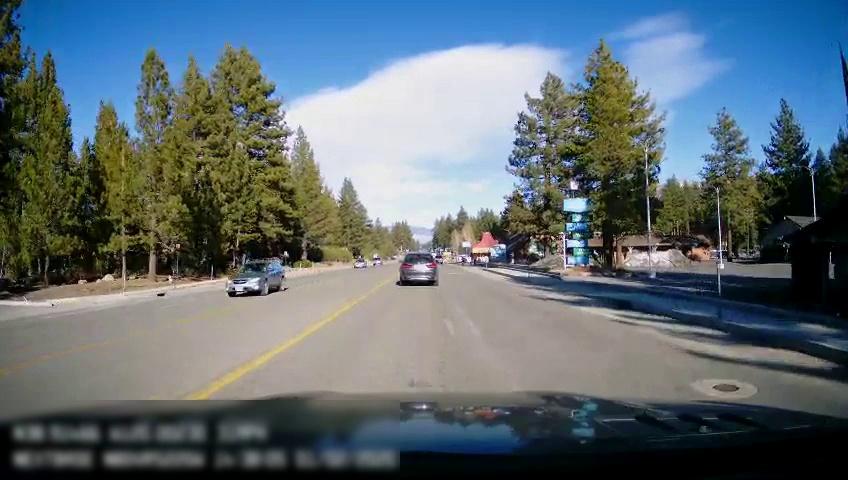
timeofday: Day
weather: Sunny
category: Drivable Space
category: Vehicles | SUV
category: Vehicles | Car
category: Vehicles | Car
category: Lanes | Opposite Lane
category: Lanes | Opposite Lane
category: Lanes | Current Lane